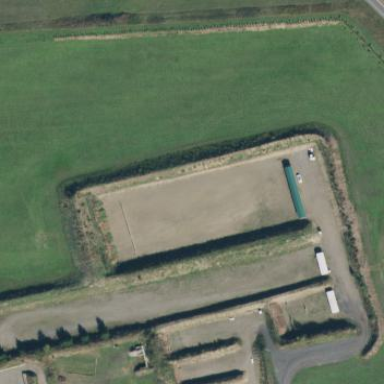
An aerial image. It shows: Shooting sport pitch.